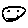
Label: smiley face